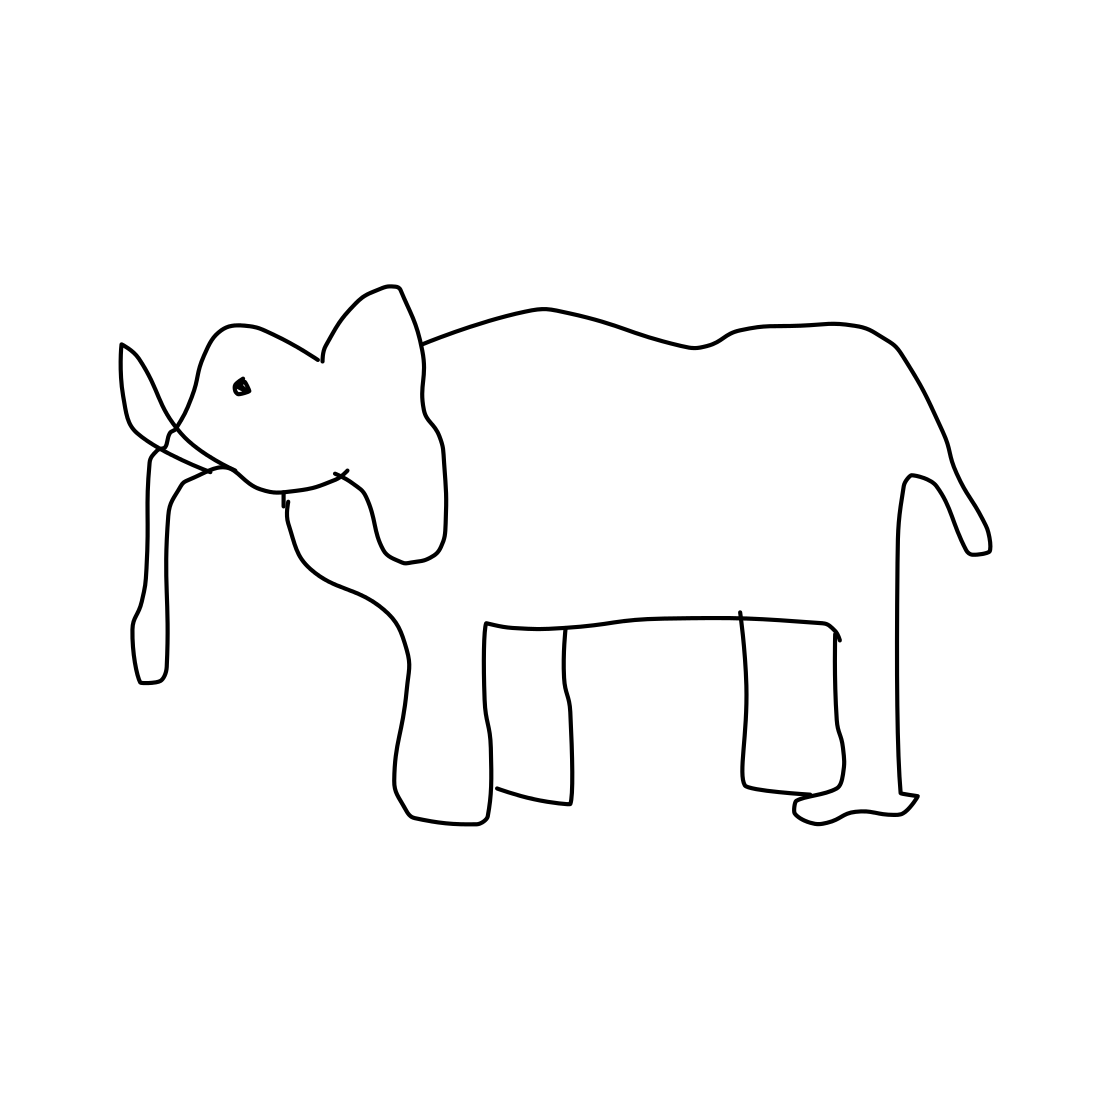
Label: elephant